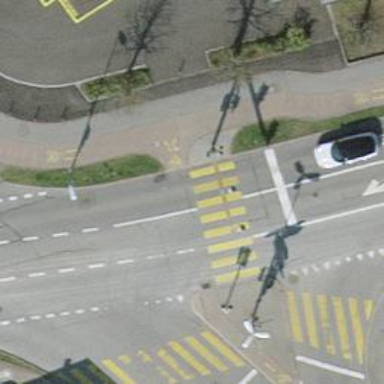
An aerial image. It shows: Road crossing with traffic signals.